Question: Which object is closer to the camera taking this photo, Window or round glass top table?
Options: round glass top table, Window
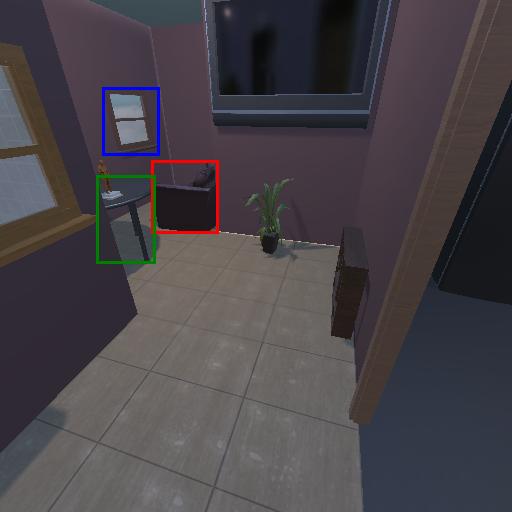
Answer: round glass top table